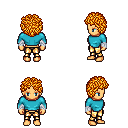
a pixel art fantasy rpg character, female body template, human, tanned skin, teal long-sleeve shirt, gold greaves, light blonde curly afro hairstyle, white cloth bandages, four views (front, back, left, right), 2x2 character sprite sheet, small pixel art, hard edges, no anti-aliasing